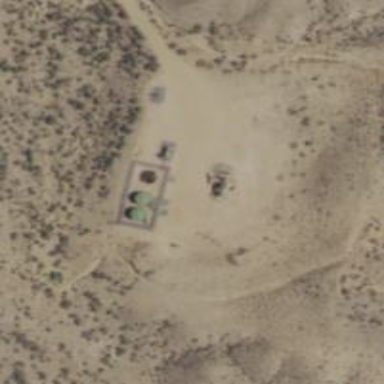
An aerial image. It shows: Storage tank that is man-made.